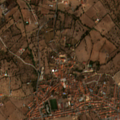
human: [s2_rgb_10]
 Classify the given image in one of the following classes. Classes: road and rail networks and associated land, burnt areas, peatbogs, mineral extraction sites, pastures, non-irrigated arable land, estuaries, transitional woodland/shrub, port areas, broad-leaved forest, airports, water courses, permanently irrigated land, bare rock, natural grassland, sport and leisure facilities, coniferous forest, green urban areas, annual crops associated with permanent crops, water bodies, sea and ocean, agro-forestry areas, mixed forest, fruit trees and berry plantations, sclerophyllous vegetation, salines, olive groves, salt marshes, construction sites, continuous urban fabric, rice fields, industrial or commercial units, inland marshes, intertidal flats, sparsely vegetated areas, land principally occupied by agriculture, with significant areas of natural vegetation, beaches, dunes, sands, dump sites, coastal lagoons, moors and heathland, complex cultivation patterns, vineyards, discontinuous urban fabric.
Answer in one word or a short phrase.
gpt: discontinuous urban fabric, olive groves, complex cultivation patterns, agro-forestry areas